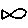
Label: fish